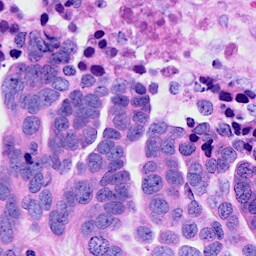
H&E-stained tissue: Ovarian